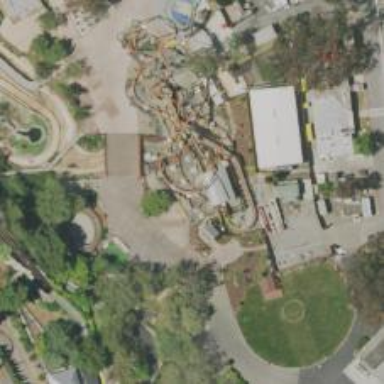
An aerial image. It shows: Thrilling roller coaster attraction.